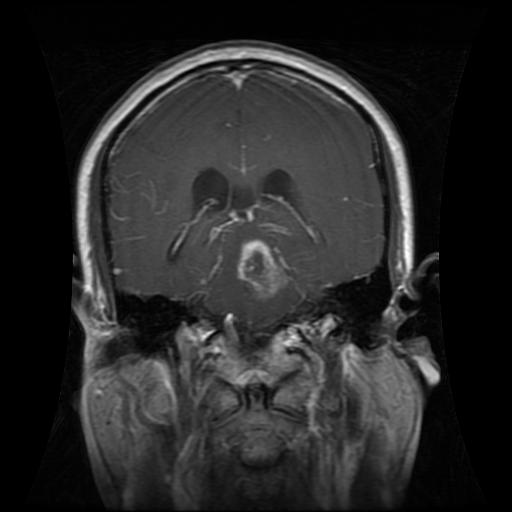
Label: glioma